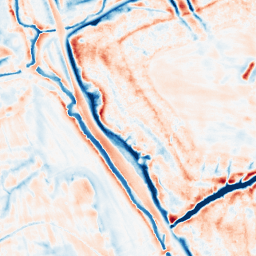
Category: edge_preserving
Decomposition family: bilateral
Decomposition parameters: d: 21
sigma_color: 100
sigma_space: 25
Upsampling method: cubic_mitchell
Upsampling parameters: scale: 8
Upsampling scale: 8